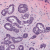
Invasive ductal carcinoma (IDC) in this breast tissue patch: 1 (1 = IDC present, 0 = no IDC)